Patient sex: M
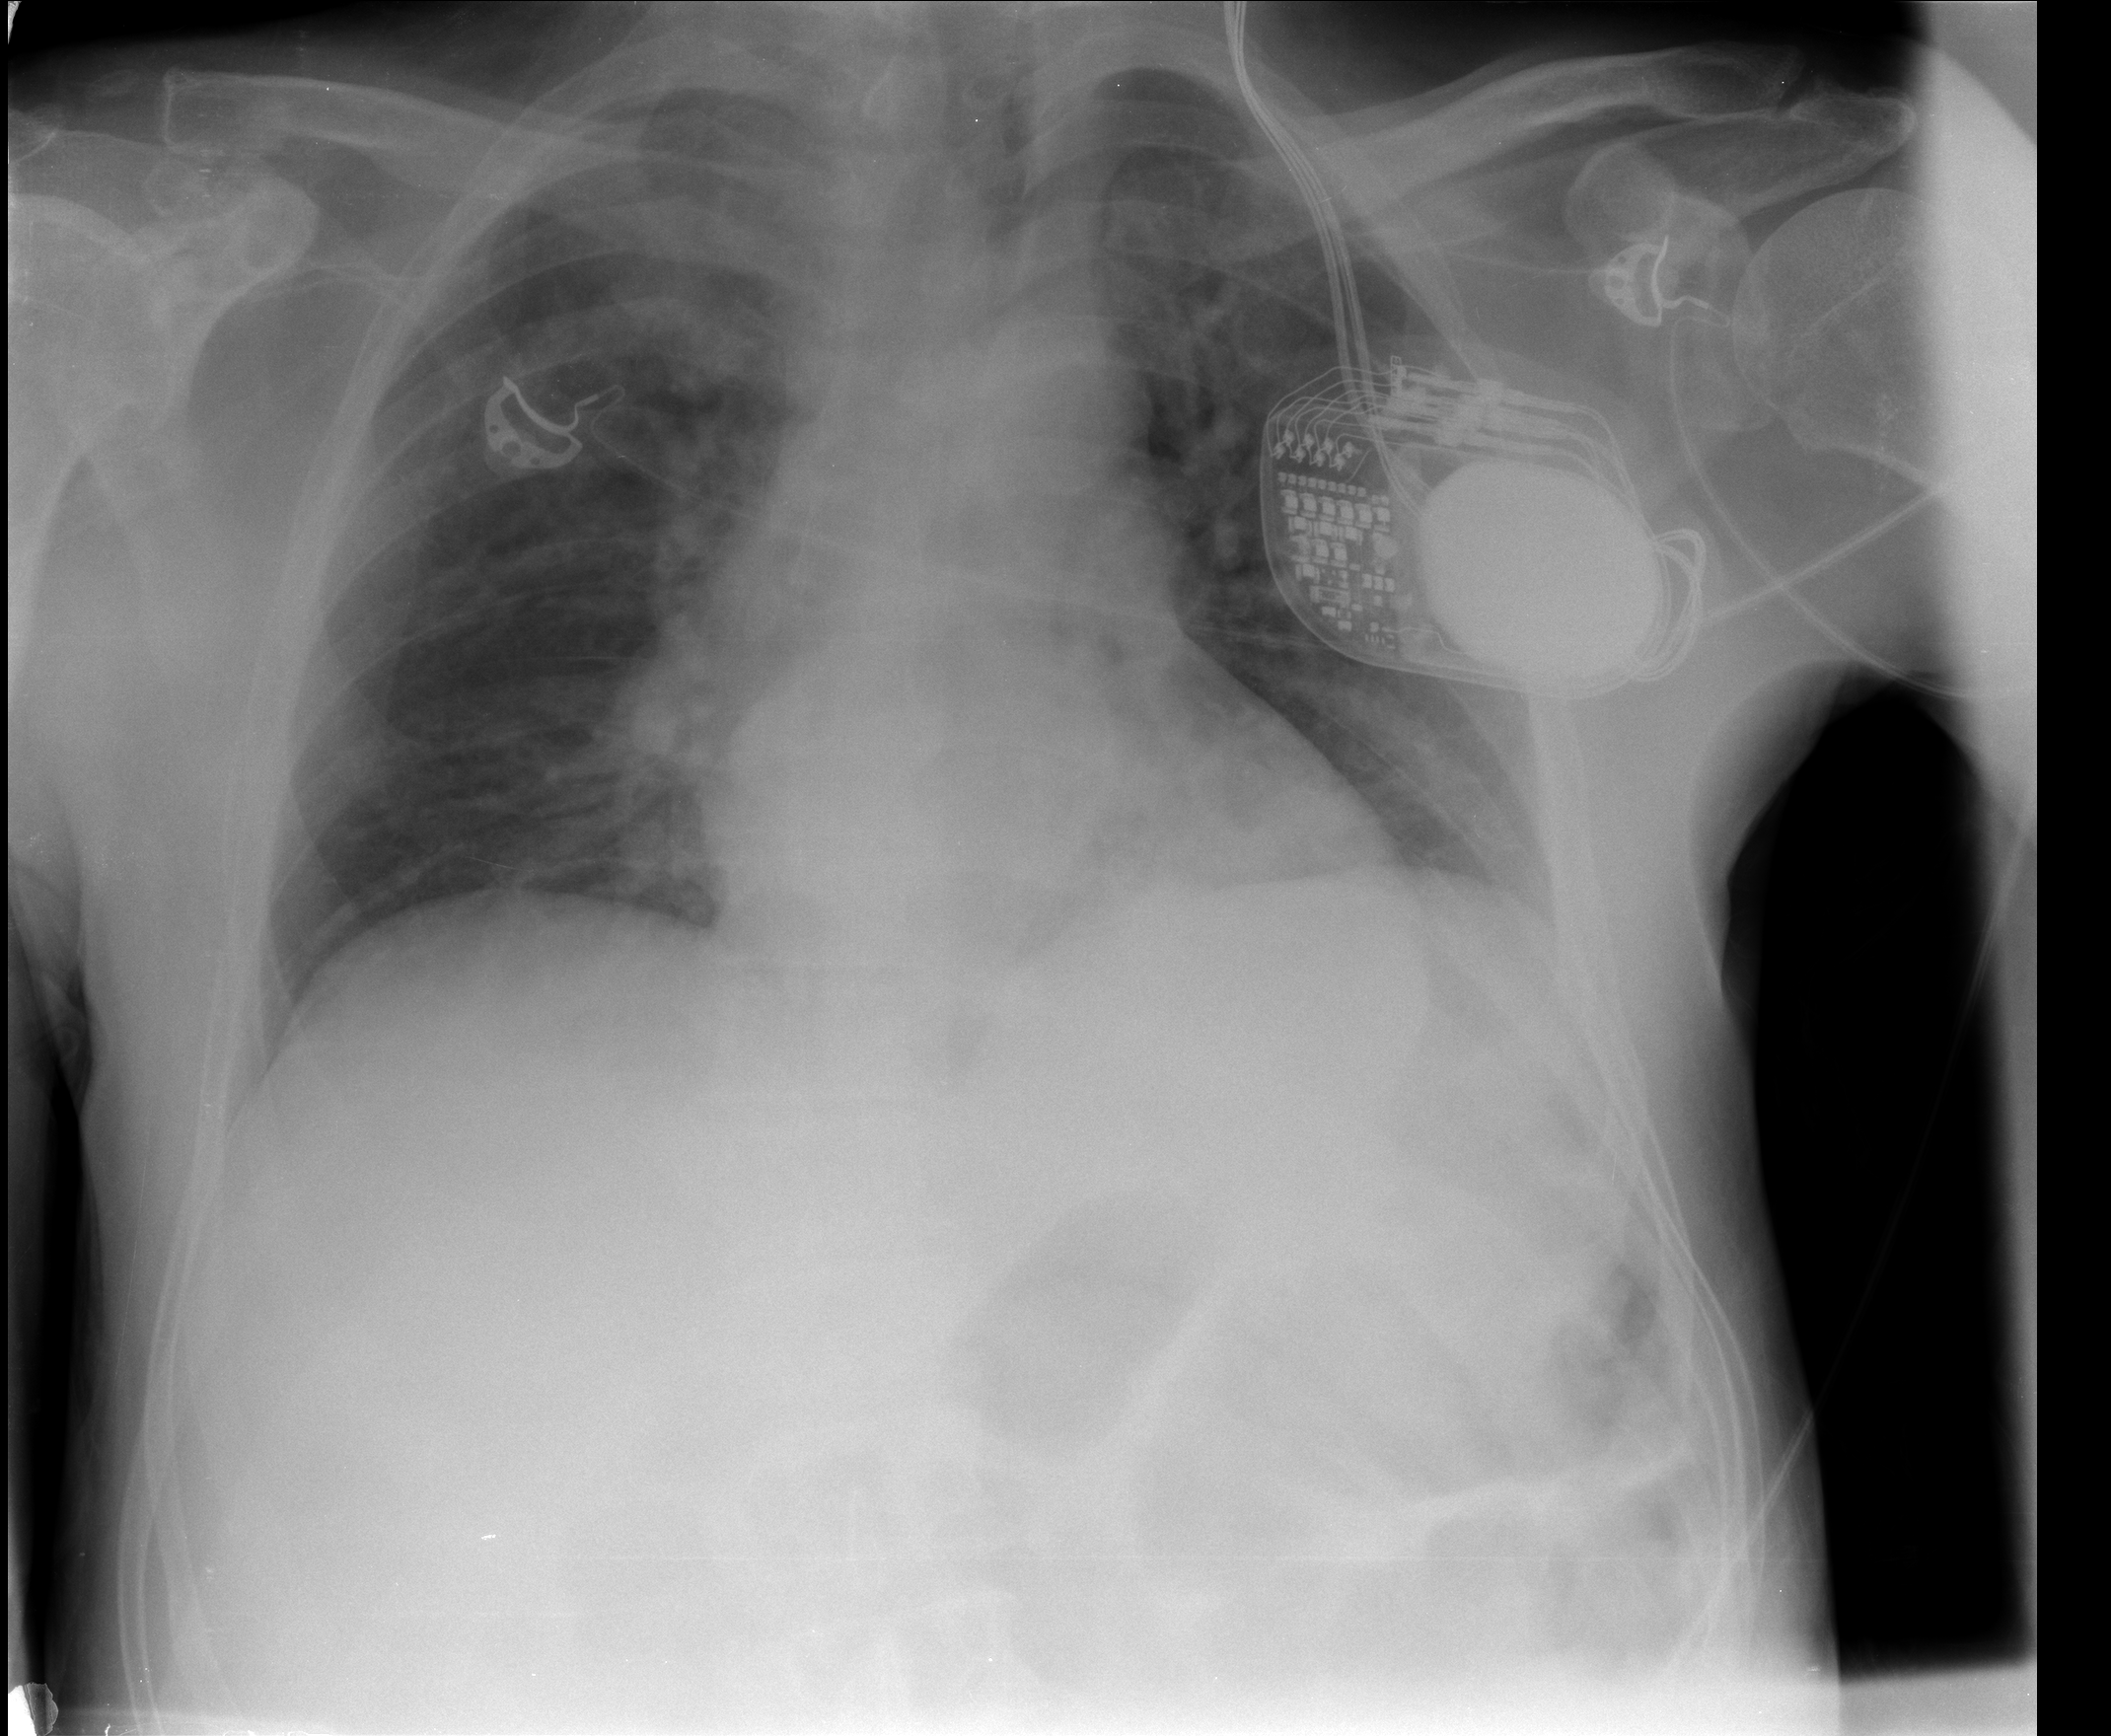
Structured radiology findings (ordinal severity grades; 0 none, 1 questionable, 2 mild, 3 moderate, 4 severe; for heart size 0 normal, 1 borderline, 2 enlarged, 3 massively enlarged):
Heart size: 2
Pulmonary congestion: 2
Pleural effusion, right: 0
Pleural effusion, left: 0
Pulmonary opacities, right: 1
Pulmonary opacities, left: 1
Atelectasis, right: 0
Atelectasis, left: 0